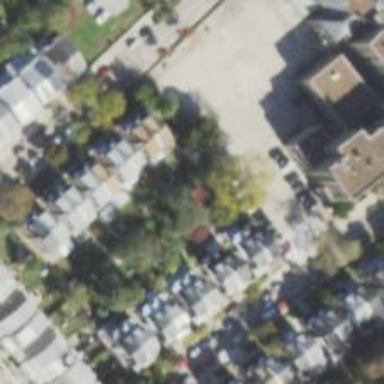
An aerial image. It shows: Neighborhood.